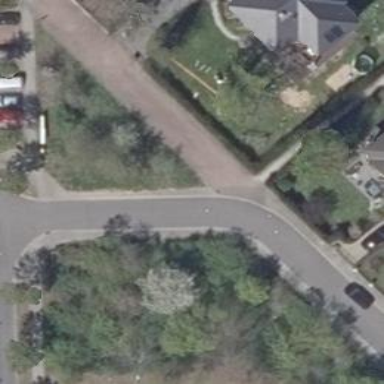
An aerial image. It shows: Living street.